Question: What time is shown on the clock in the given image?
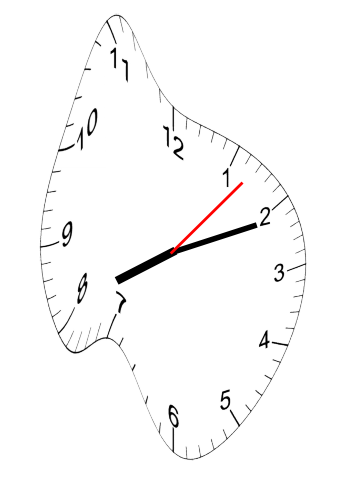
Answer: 08:11:07